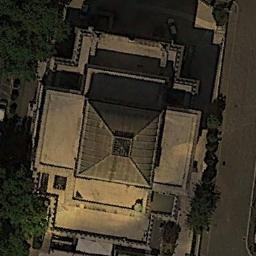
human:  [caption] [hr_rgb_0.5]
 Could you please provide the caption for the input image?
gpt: The church is between the road and grass .

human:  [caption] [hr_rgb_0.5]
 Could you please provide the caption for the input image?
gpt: This is a church  The roof is blue and there are trees around it .

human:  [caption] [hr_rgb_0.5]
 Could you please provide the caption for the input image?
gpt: A gray and white cross-shaped roof, A church with a pyramidal roof on the main house, Trees and roads around it .

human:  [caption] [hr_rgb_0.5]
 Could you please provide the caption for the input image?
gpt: The church with a pointed tower and the rest of the church has a cross-shaped roof .

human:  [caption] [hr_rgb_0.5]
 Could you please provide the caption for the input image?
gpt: A church with a rectangular roof is by the roadside and beside some green trees .